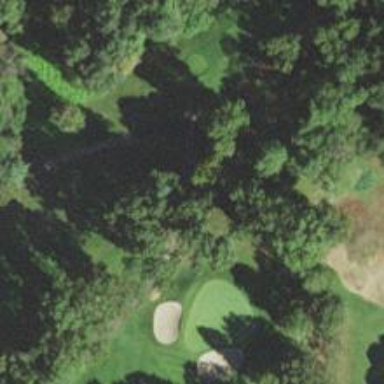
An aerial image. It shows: Path for both road and golf.